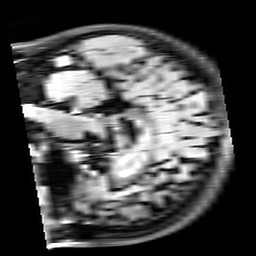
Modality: FLAIR
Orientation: sagittal
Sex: female
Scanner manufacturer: siemens
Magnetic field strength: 3 T
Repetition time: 10 s
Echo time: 0.09 s